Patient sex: F
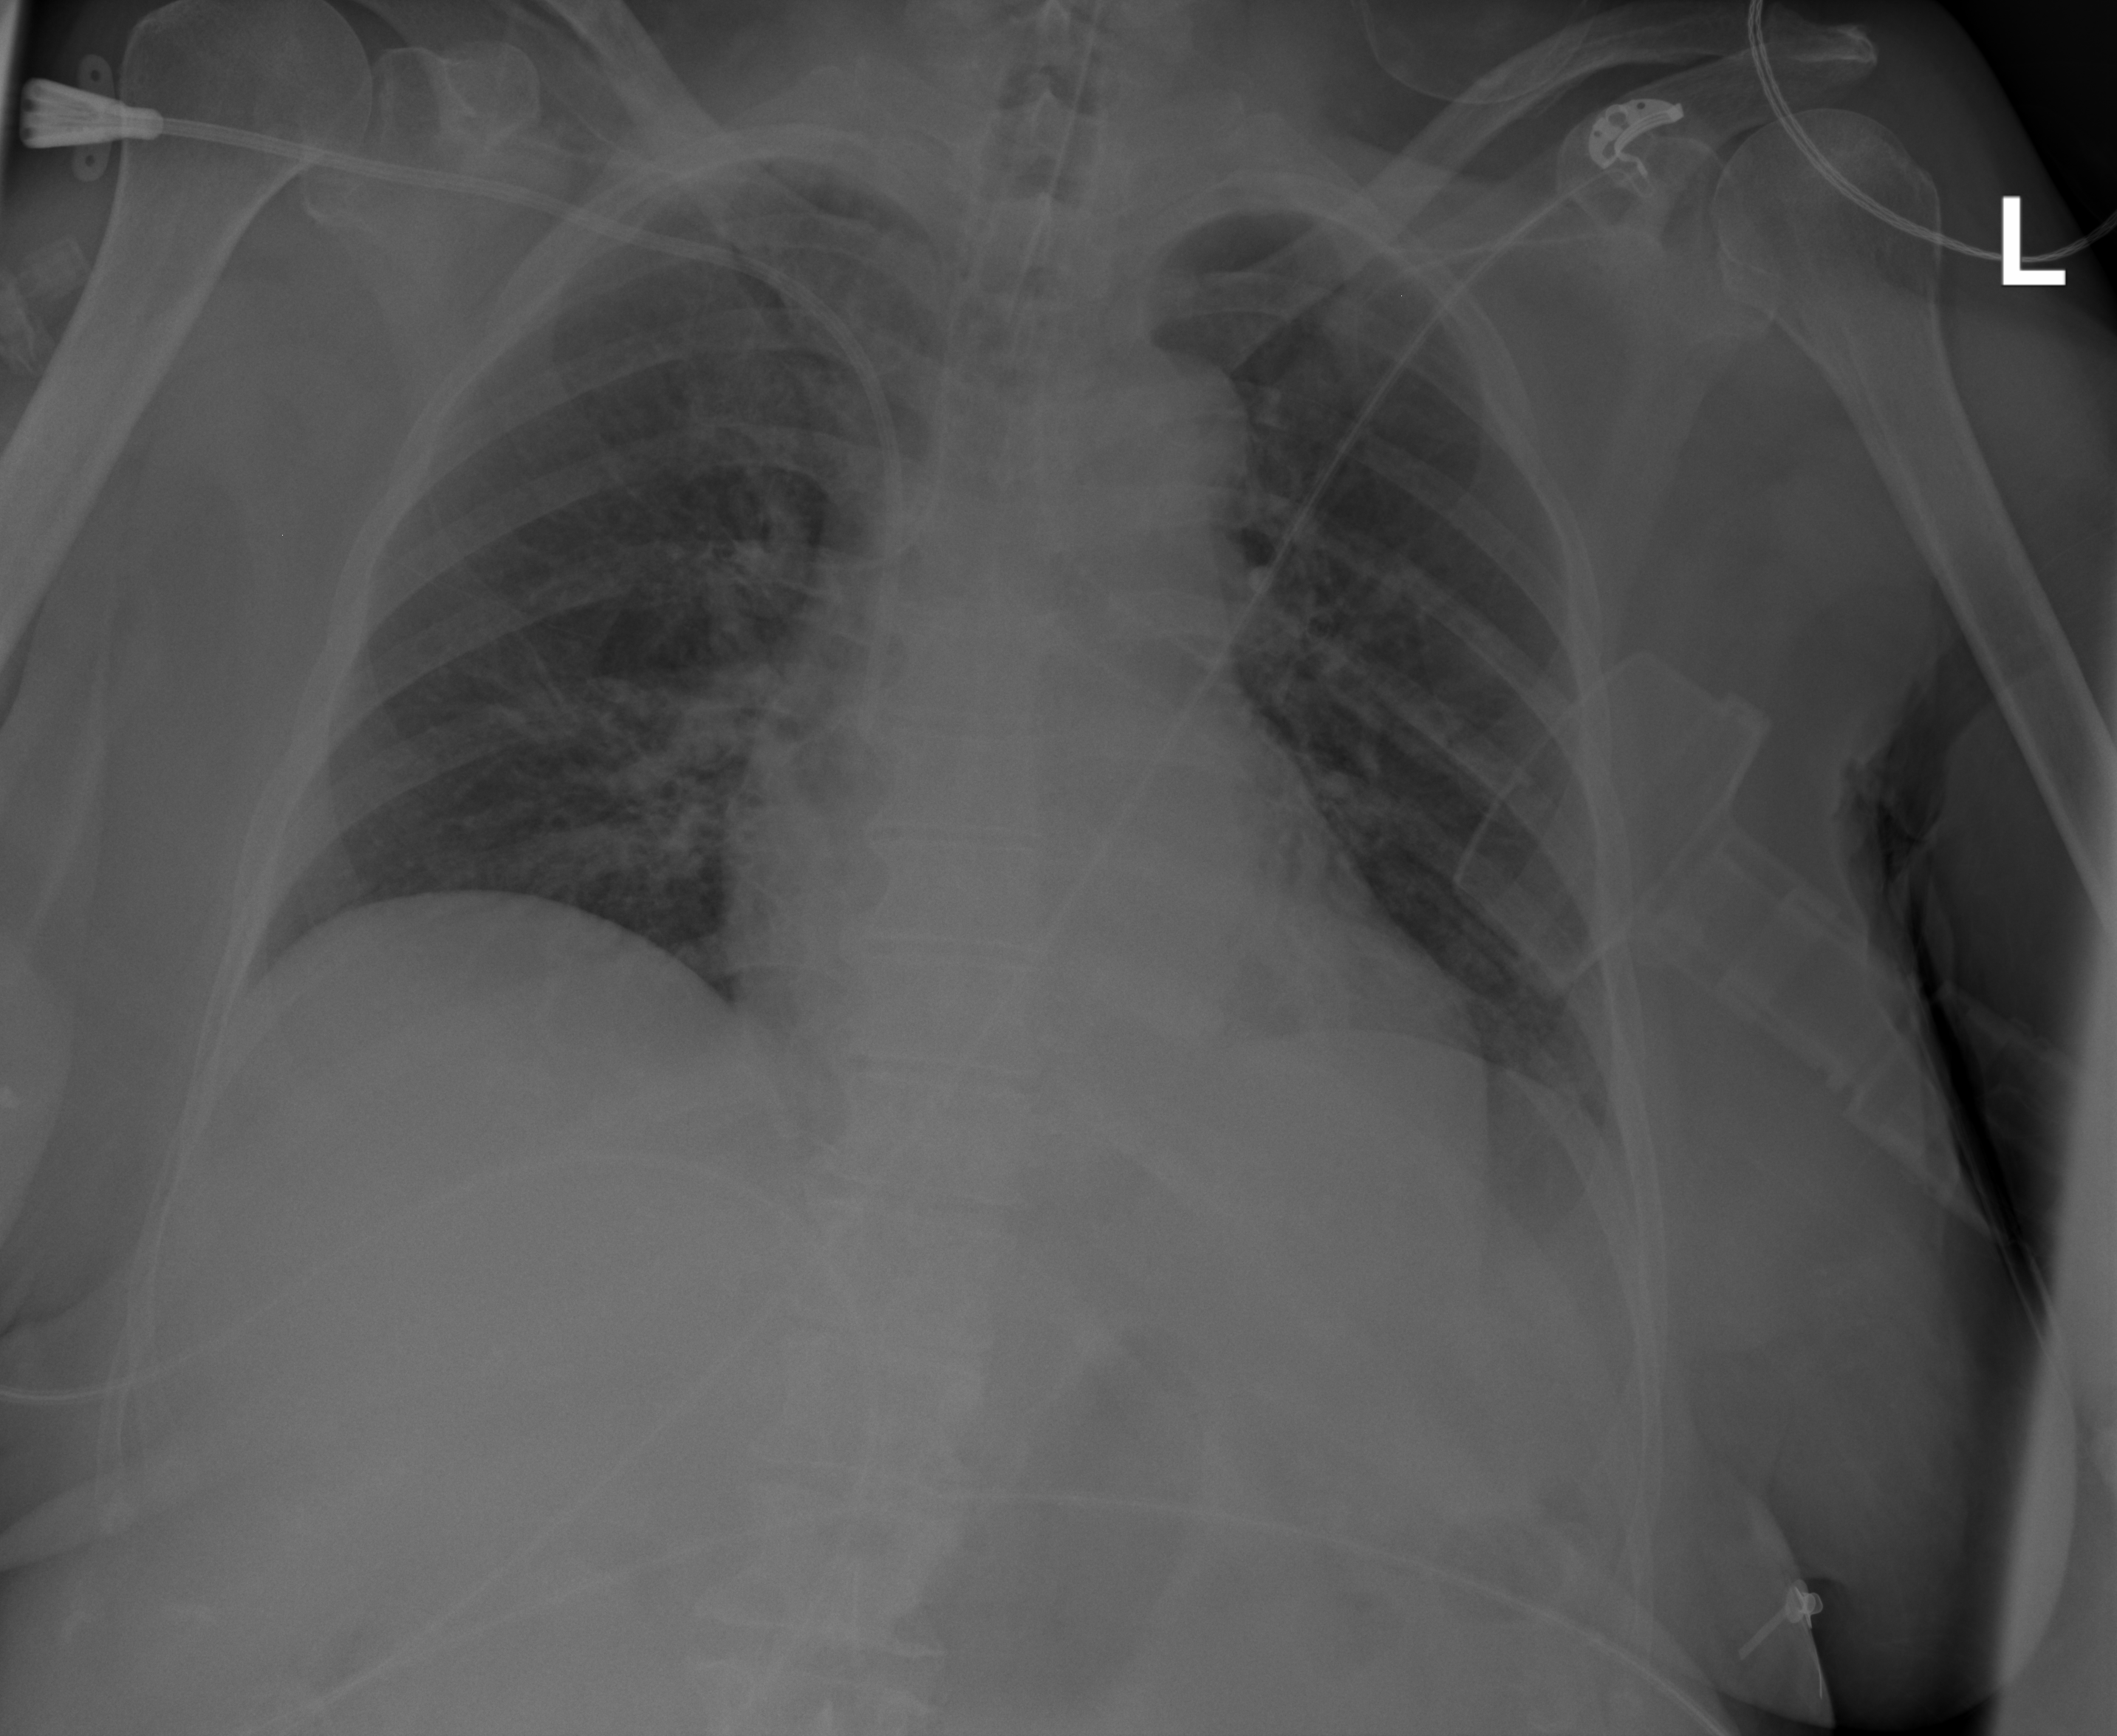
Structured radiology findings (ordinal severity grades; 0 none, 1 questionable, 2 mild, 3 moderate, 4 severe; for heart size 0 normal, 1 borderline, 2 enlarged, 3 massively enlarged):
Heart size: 0
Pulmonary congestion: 2
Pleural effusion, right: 0
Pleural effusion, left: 0
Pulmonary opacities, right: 0
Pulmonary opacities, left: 0
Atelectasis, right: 0
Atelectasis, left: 0